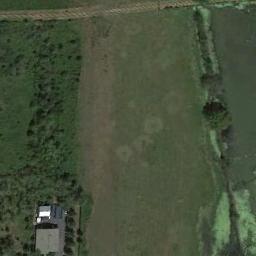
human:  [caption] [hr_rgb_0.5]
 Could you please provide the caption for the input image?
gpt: The entire image is dominated by grass .

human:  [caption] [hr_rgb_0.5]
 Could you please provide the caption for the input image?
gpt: There are several buildings and many trees in the meadow .

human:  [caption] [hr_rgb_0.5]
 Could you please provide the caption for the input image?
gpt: The grass on the left side of the meadow is dense and the grass on the right side of the meadow is sparse .

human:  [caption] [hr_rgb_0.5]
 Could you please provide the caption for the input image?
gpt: There is a road and some houses next to the meadow .

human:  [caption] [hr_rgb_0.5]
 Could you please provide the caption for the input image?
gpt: There are some green bushes and building beside the green meadow .